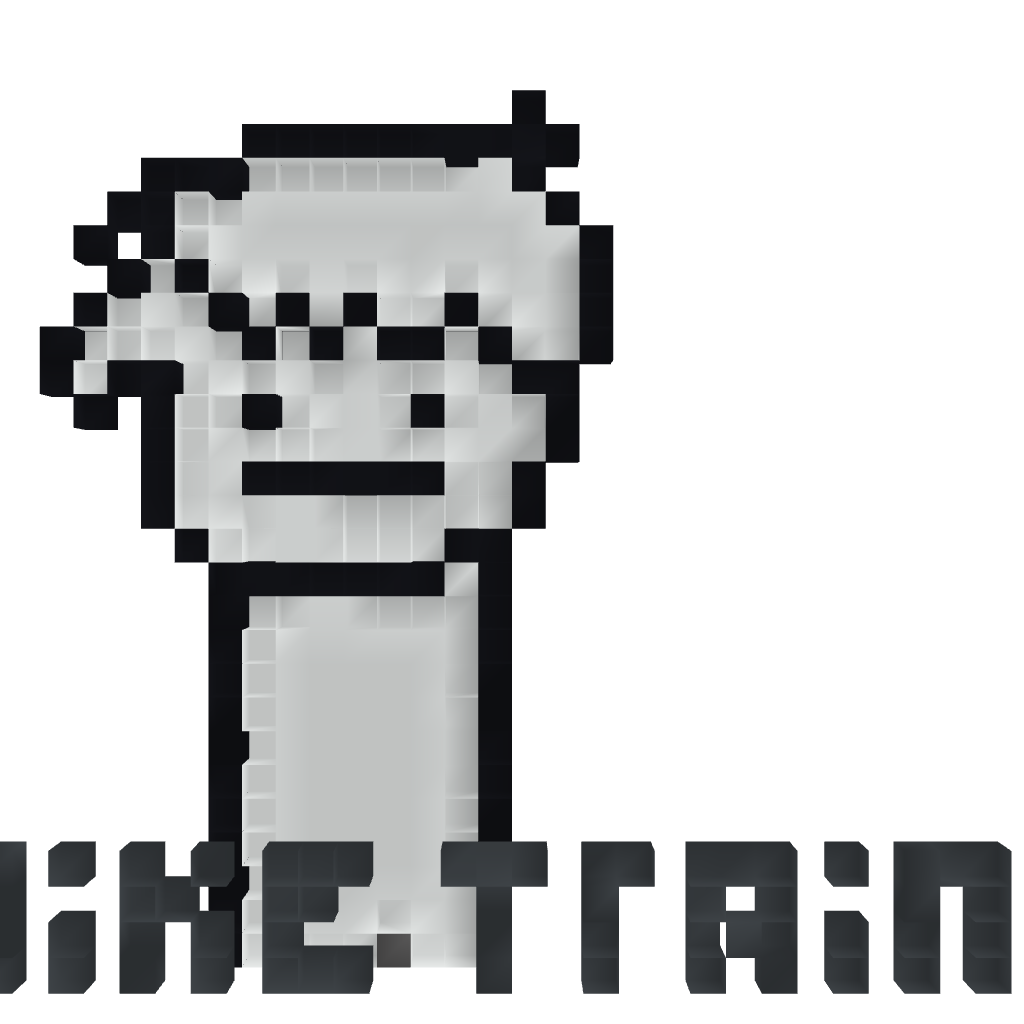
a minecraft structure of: I Like Trains Kid - By Cybersneeze